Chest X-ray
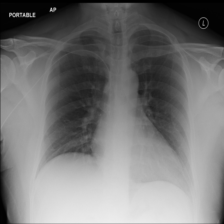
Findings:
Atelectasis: negative
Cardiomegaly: negative
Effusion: negative
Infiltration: negative
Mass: negative
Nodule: negative
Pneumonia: negative
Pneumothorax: negative
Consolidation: negative
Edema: negative
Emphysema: negative
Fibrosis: negative
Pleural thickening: negative
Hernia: negative